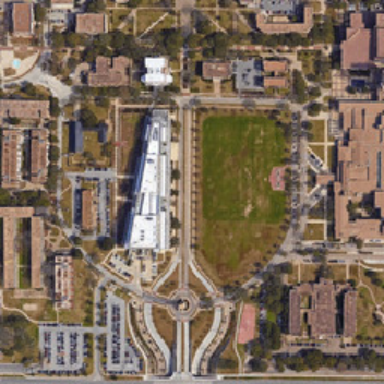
An intermediate playground beside the school .